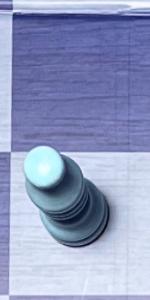
Label: Bishop_White